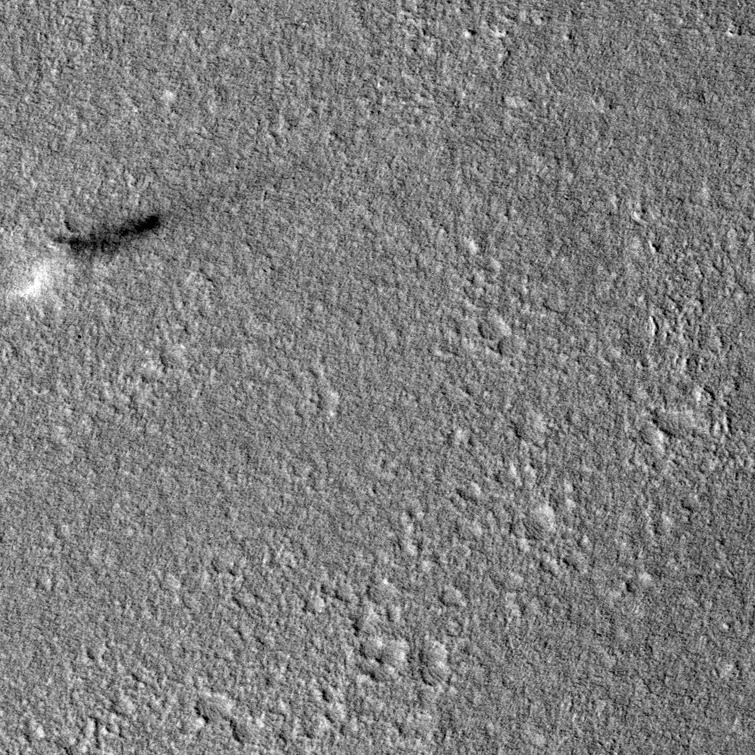
Label: dustdevil